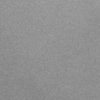
Label: dusty